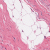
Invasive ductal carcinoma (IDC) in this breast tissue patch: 0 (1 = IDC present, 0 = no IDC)